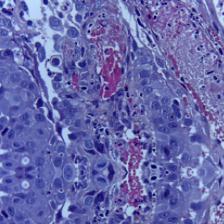
Diagnosis: OSCC